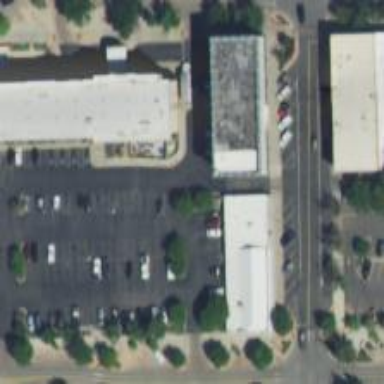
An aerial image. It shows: Parking space is available.